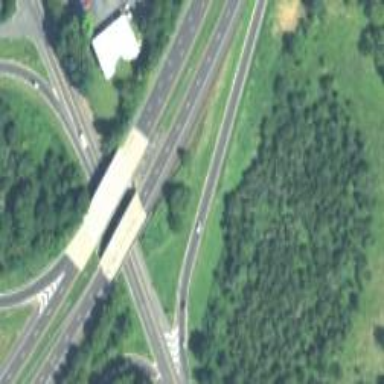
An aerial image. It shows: Trunk link highway.